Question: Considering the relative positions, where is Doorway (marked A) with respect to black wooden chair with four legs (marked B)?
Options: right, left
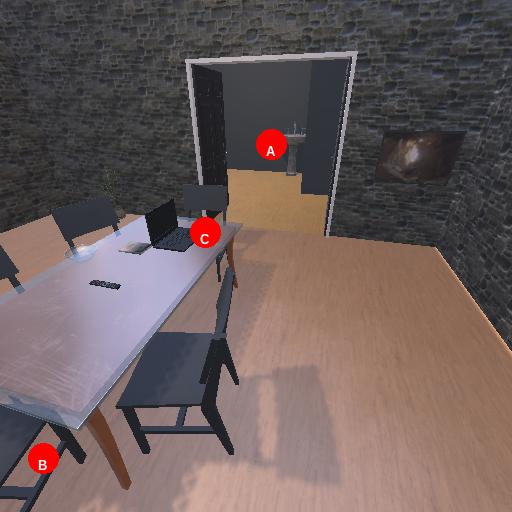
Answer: right